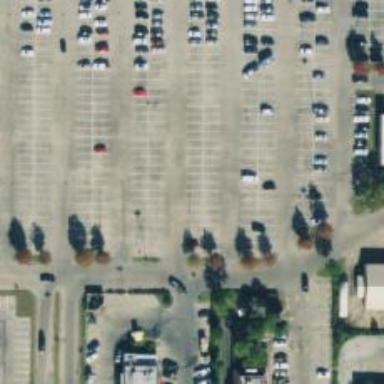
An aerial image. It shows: Parking space is available.